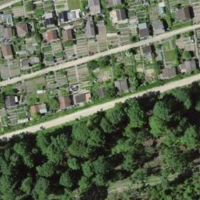
EUNIS habitat code: 41
Species observed at this site:
Tanacetum vulgare
Fagus sylvatica
Prunus padus
Acer pseudoplatanus